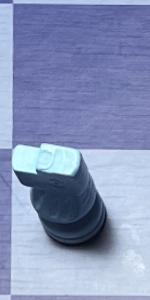
Label: Knight_White